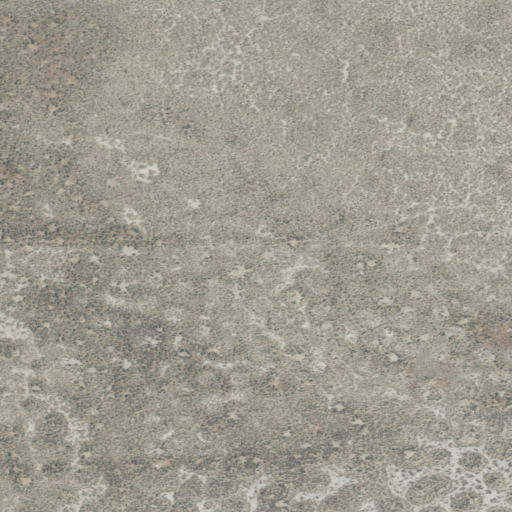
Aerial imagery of plain(s) in Oregon named Overall Flat containing only shrub